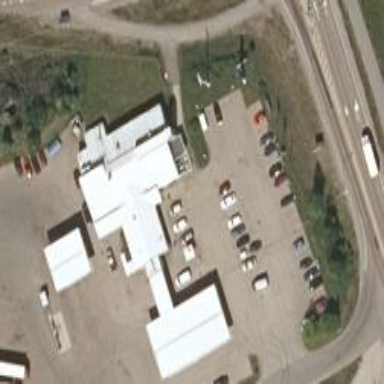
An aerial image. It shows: Convenience shop.